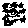
Label: moon